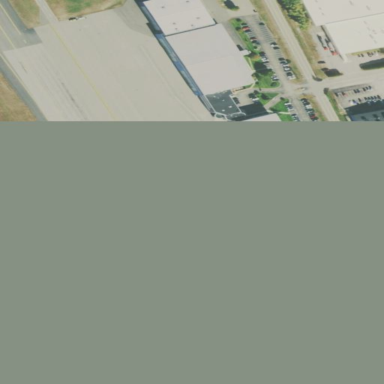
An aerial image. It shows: Apron at the airport.